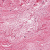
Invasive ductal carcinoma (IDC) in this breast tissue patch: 0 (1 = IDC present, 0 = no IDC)